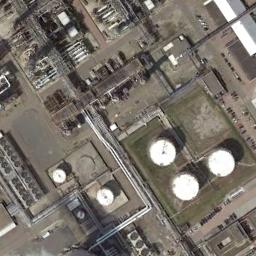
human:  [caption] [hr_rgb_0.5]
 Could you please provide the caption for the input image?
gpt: There are big and small white storage tanks on the bare land .

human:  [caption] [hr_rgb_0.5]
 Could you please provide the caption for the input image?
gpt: There are three white storage tanks and three silver storage tanks .

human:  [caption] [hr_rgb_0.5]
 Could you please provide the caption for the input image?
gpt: Many buildings are next to storage tanks .

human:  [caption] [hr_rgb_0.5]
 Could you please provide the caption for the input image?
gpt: There are many neatly arranged storage tanks and many pipelines in the factory .

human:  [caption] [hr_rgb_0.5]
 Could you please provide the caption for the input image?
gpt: There are five white storage tanks of different sizes .